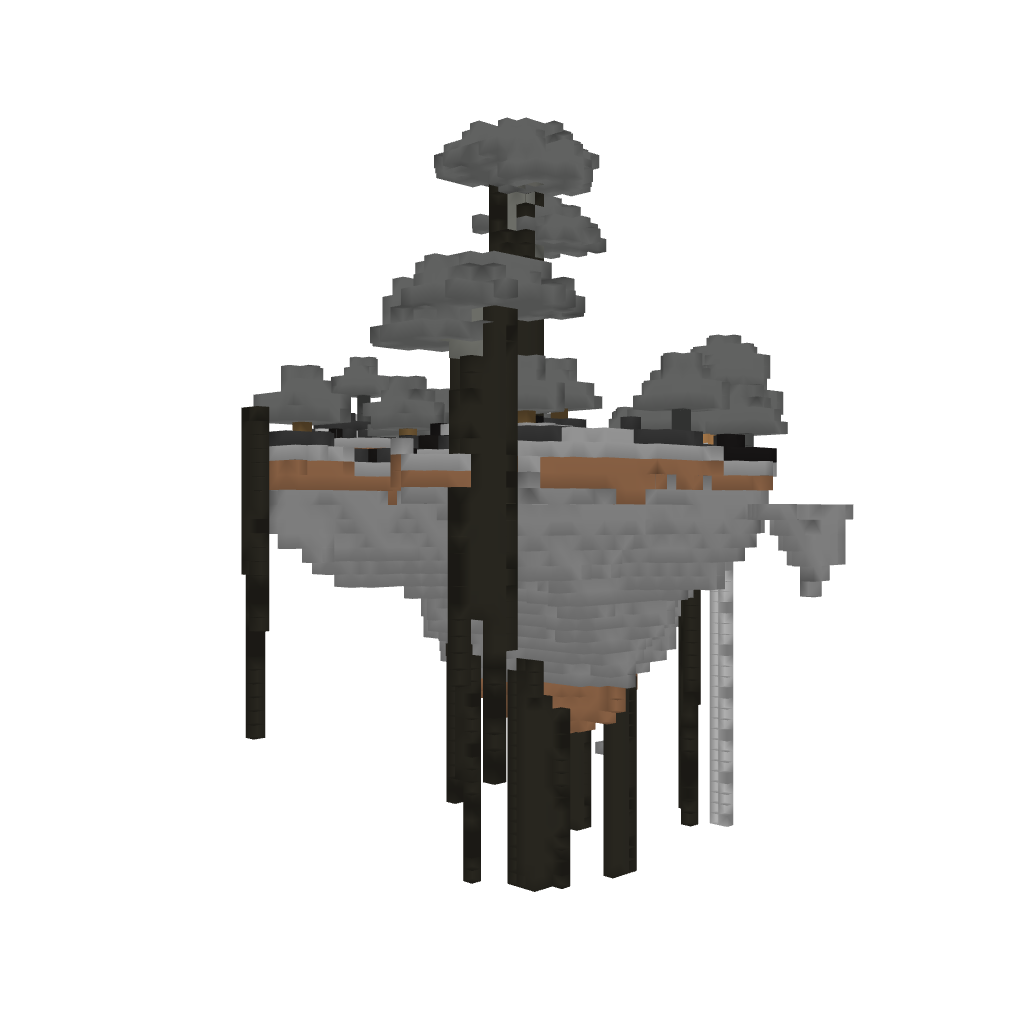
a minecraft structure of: Medium Skyland